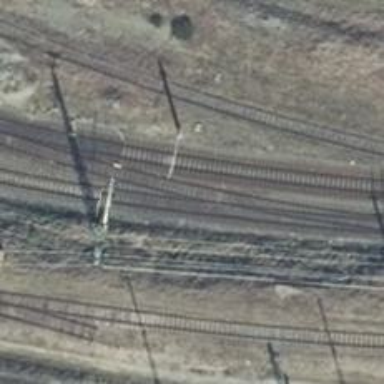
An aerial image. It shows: Abandoned railway with electrified contact lines.